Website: lowes
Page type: stored-credit-cards
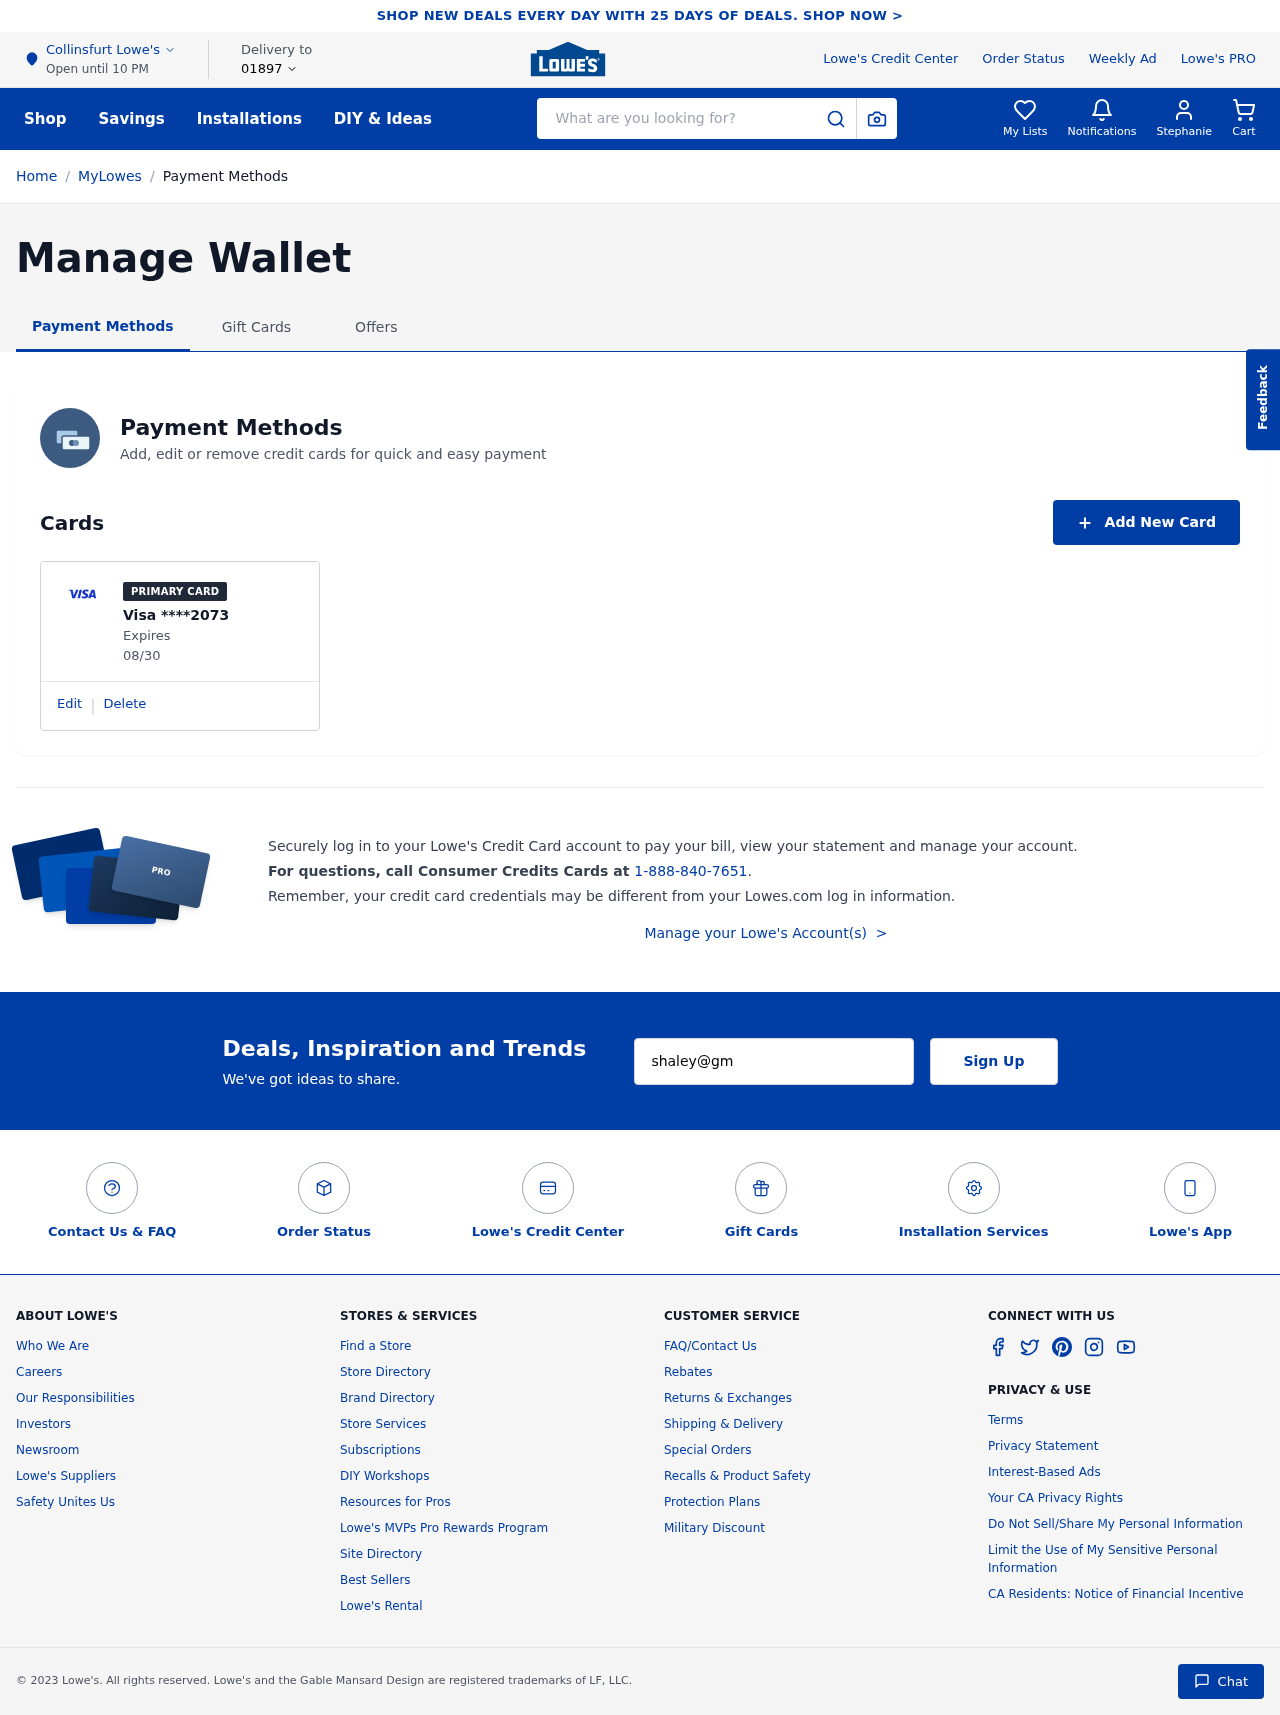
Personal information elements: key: PII_CARD_EXPIRY
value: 08/30
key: PII_CARD_LAST4
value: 2073
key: PII_CARD_TYPE
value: Visa
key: PII_CITY
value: Collinsfurt
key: PII_EMAIL
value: shaley@gmail.com
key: PII_FIRSTNAME
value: Stephanie
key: PII_POSTCODE
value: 01897
Search elements: key: HEADER_SEARCH
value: What are you looking for?